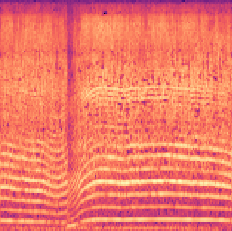
Sound class: Chainsaw